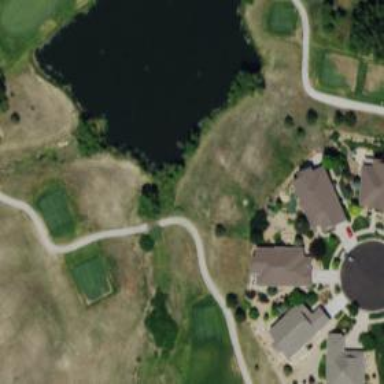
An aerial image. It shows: Path bridge over golf cartpath.